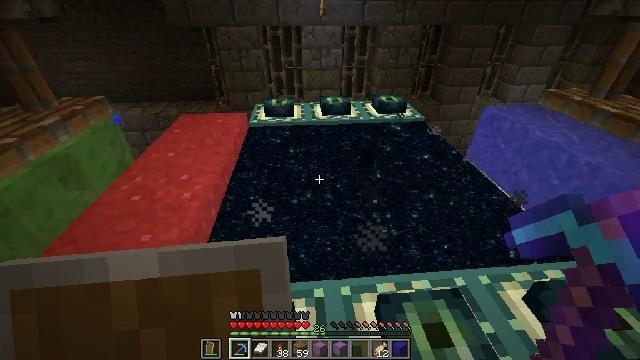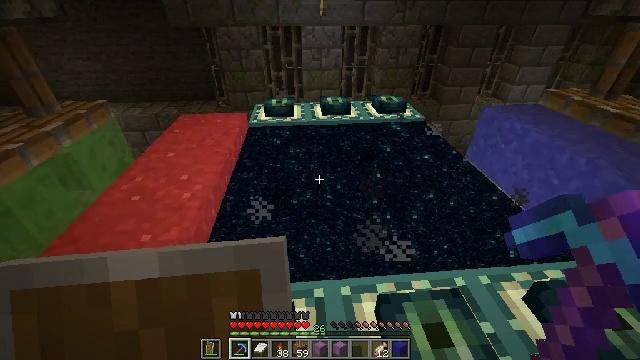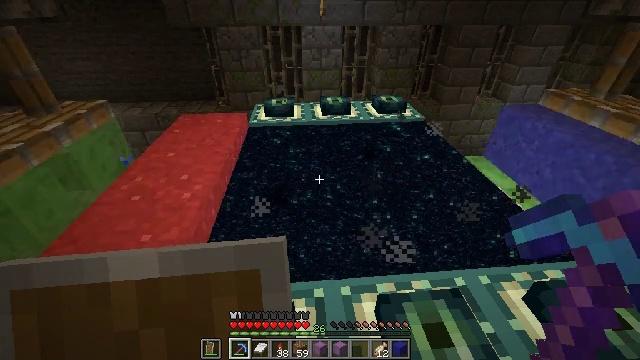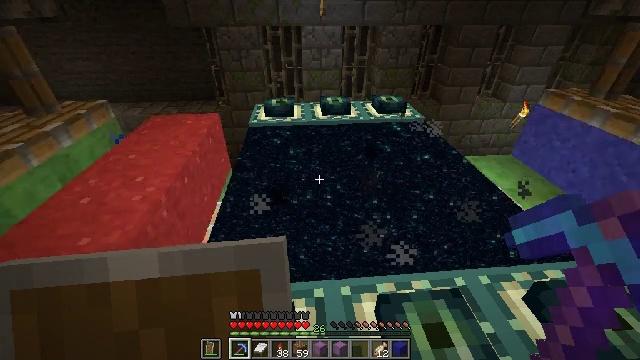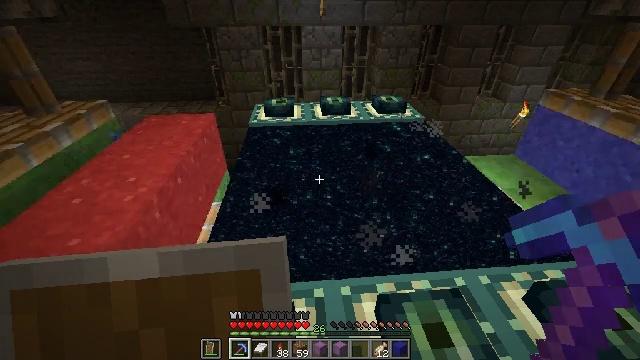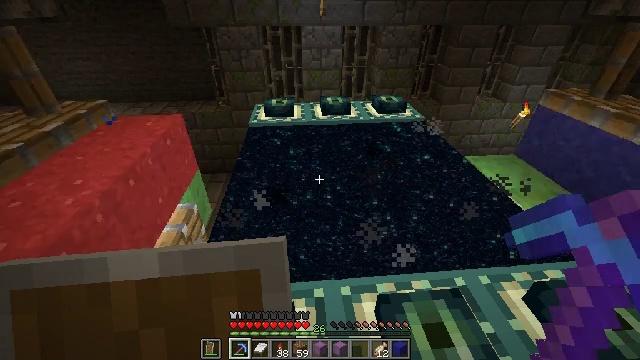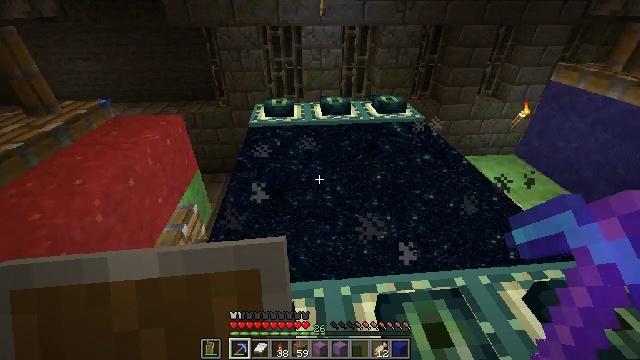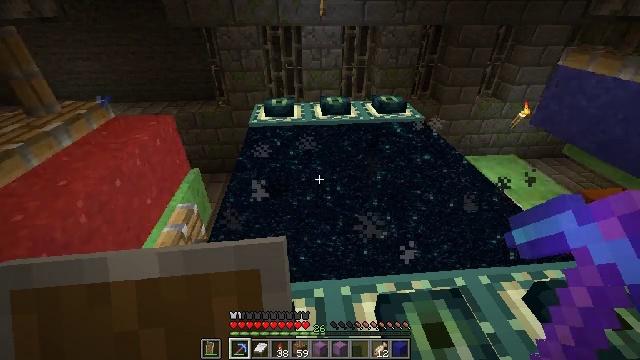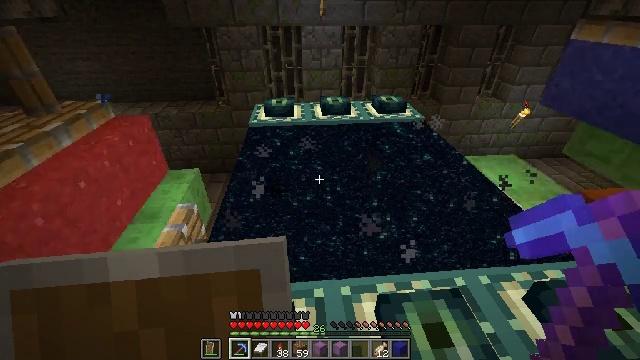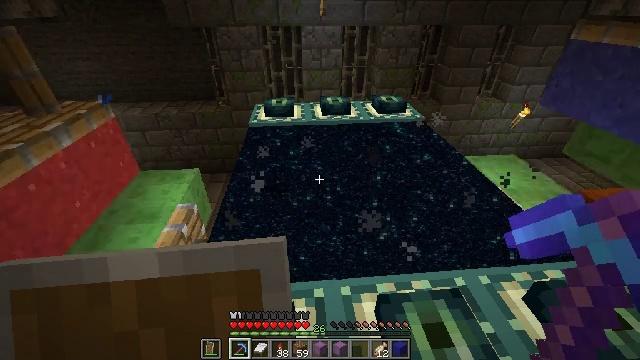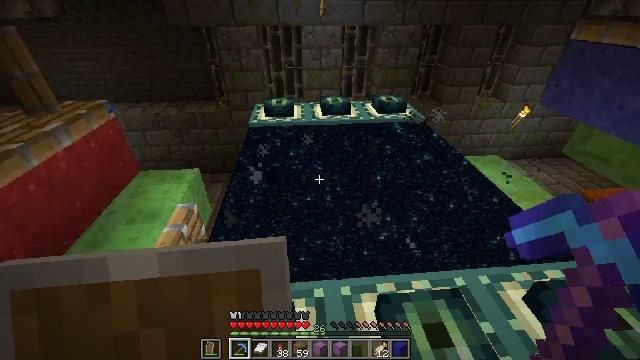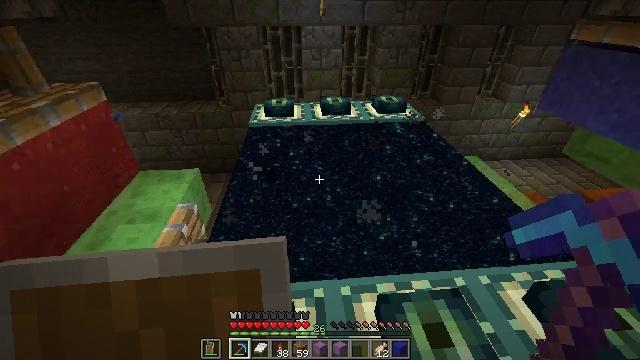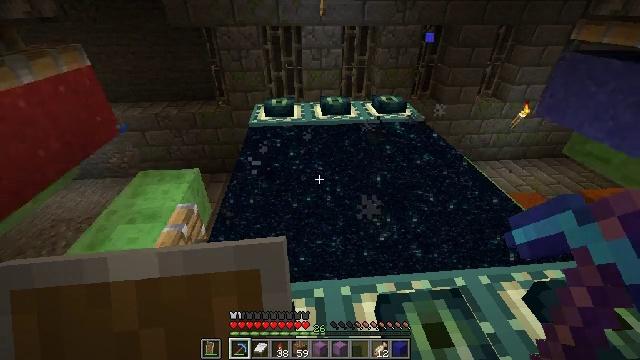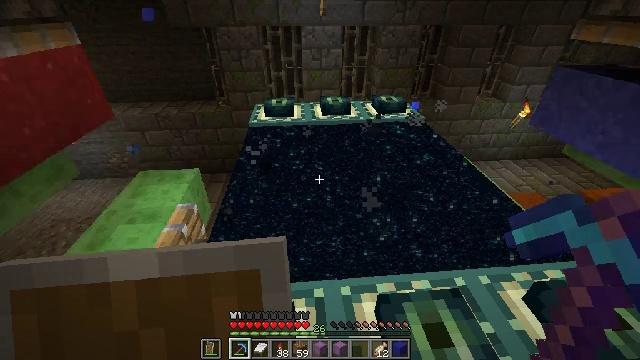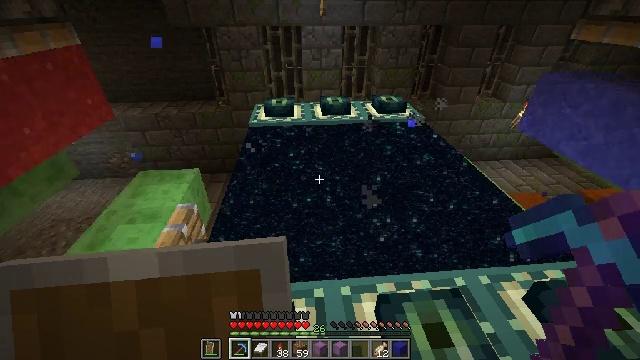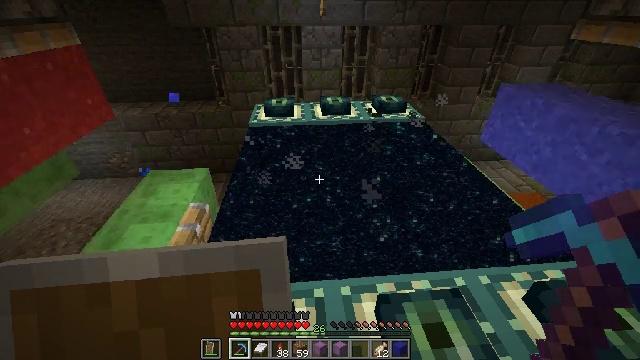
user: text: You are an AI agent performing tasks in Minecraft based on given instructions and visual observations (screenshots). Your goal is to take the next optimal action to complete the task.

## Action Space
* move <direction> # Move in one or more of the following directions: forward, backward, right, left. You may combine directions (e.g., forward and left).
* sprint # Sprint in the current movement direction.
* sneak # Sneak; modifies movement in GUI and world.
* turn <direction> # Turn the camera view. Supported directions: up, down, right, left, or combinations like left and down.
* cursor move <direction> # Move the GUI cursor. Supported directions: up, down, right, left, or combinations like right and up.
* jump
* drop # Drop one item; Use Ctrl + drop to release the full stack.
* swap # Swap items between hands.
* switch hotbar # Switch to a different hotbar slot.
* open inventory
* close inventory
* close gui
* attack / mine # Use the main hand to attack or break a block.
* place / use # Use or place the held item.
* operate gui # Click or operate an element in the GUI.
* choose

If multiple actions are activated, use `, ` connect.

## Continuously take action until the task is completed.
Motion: motion action
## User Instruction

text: Dig up the blue concrete powder.
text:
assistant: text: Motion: no_op
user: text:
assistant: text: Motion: no_op
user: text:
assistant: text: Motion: no_op
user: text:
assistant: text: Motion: no_op
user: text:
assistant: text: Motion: no_op
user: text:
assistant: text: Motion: no_op
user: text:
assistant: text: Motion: no_op
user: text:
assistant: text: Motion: no_op
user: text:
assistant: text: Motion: no_op
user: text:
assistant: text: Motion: no_op
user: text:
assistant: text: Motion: no_op
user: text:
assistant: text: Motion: no_op
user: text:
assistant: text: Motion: no_op
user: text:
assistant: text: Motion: no_op
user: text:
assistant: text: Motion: no_op
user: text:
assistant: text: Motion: no_op
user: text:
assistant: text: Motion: no_op
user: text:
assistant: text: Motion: no_op
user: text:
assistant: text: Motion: no_op
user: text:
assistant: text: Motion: no_op
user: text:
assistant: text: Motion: no_op
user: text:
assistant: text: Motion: no_op
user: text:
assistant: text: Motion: no_op
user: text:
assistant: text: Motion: no_op
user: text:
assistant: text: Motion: no_op
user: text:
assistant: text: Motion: no_op
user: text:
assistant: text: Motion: no_op
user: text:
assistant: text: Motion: no_op
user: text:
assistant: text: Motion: no_op
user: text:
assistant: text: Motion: no_op